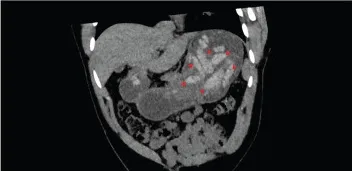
B) Multiple intra-digestive foreign bodies (arrows) in the stomach (axial view).
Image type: radiology (ct)